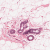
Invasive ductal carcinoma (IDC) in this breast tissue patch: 0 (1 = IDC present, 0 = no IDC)